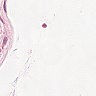
Metastatic tissue present: no